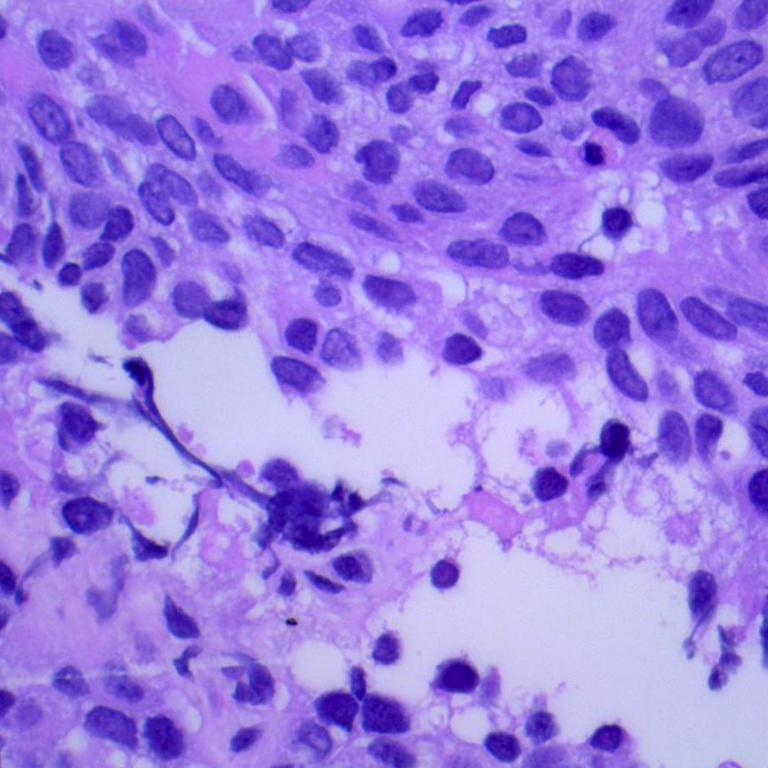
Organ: lung
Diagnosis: squamous carcinomas